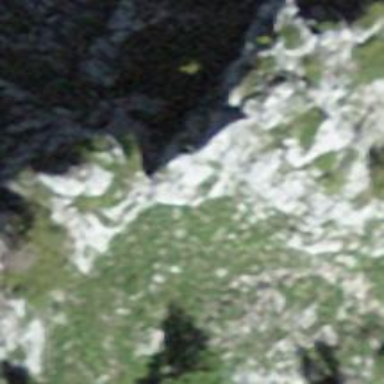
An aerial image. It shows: Cliff in nature.